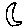
Label: moon